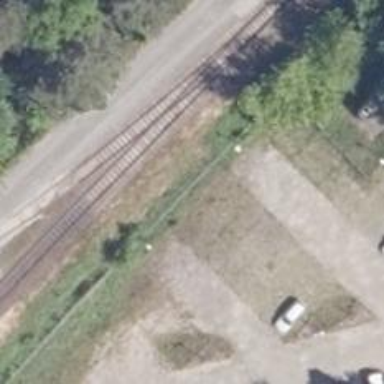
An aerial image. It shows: Railway switch.